Question: For creating a 3D Sphere with OpenGL in C++, I use this function:
'''
glutWireSphere(GLdouble radius, GLint slices, GLint stacks);
'''
My code runs very well and shows a wire sphere rotating.
But I don't know how to write a function that draws a super-ellipse.
I know the formula of a super-ellipse:

How can I draw a 3D super-ellipse using this formula?
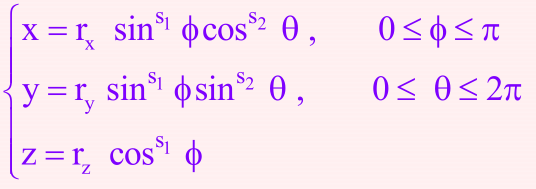
Answer: For 's1=s2=1' you still can use 'glutWireSphere'. Apply transformation matrix so '(1,0,0)' is tranformed into '(rx,0,0)', '(0,1,0)' into '(0,ry,0)', and '(0,0,1)' into '(0,0,rz)'. Then simply draw identity sphere with glutWireSphere(1, ..., ...). I think 'glScalef(rx,ry,rz)' will do the trick.
For general case, you need to generate geometry yourself with glBegin/glEnd or glDrawArrays. Take a look at <URL> for some clues on that.
One of things you need to change:
> When you're done, normalize all of the vertices to smooth out the surface.
If you don't do this, you'll just get a higher-res icosahedron instead of a sphere.
Instead of normalization, convert '(x,y,z)' into '(phi, theta, R)', then calculate new '(x',y',z')' by substituting 'phi' and 'theta' into your equations. You should perform this step also for initial icosahedron, before any subdividings take place